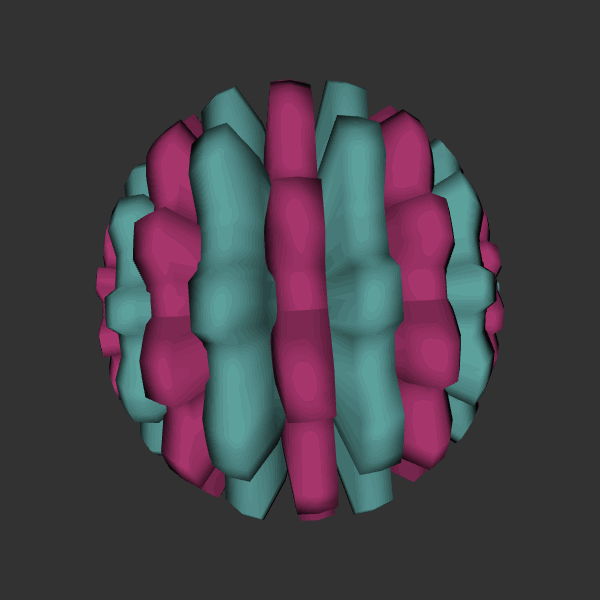
Background: dark